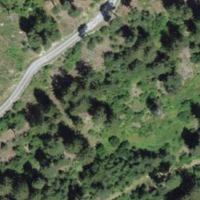
EUNIS habitat code: 43
Species observed at this site:
Tussilago farfara